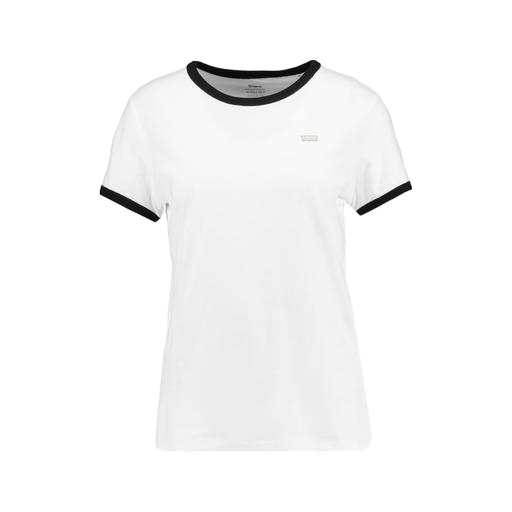
white classic ringer tee, molly ringer tee, woman's tshirt, white background